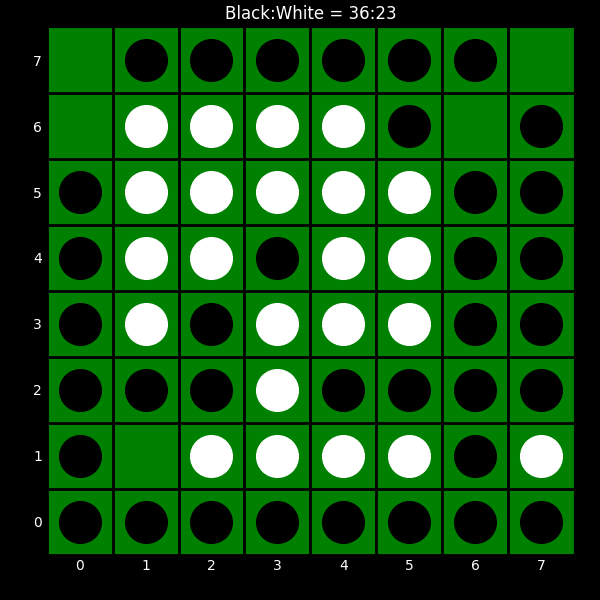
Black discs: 36
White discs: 23